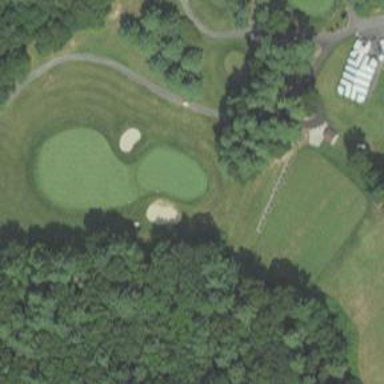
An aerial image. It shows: Golf hole.